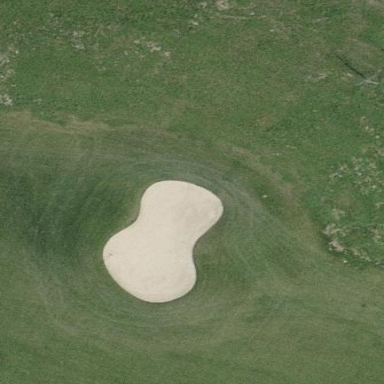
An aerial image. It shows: Bunker on golf course.